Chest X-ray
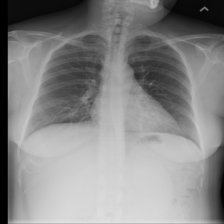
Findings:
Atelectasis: negative
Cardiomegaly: negative
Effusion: negative
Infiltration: negative
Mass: negative
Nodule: negative
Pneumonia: negative
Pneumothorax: negative
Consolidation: negative
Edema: negative
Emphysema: negative
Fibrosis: negative
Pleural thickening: negative
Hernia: negative